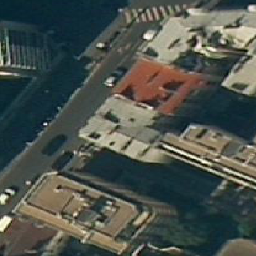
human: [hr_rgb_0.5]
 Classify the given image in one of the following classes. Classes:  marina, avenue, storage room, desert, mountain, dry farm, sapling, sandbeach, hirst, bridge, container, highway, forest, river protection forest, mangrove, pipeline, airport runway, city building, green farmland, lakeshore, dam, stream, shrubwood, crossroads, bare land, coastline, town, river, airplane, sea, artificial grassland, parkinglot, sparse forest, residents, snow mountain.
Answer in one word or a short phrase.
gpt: city building